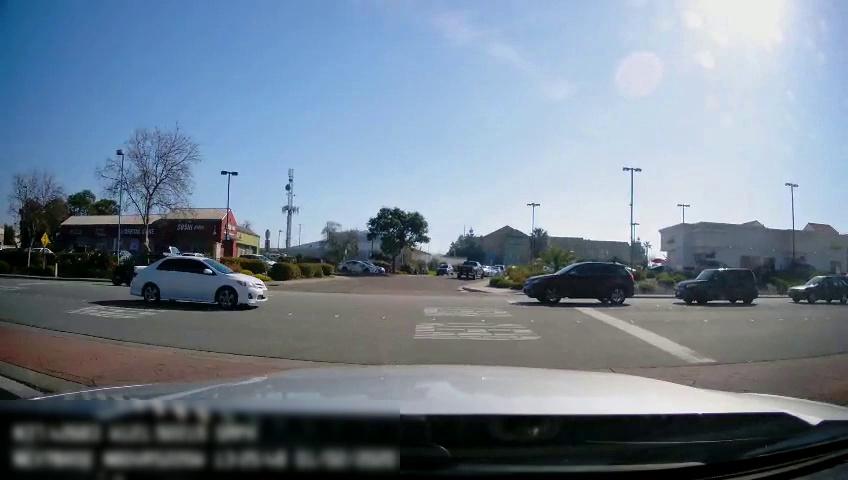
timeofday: Day
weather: Sunny
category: Drivable Space
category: Vehicles | SUV
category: Vehicles | Car
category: Vehicles | Truck
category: Vehicles | SUV
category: Vehicles | Car
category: Vehicles | SUV
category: Vehicles | Car
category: Vehicles | Car
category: Lanes | Current Lane
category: Traffic | Signs